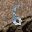
Label: 6